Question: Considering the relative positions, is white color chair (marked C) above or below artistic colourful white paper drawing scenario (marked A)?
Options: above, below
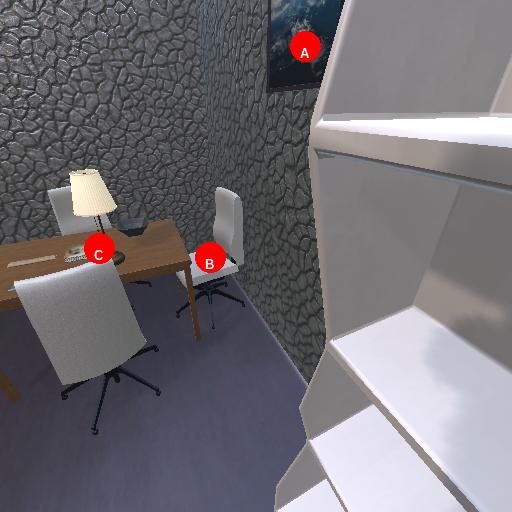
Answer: above